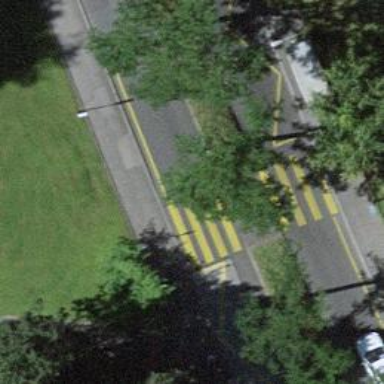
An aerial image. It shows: Kerb barrier.